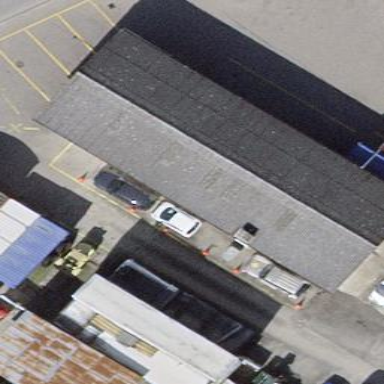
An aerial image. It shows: Commercial building.